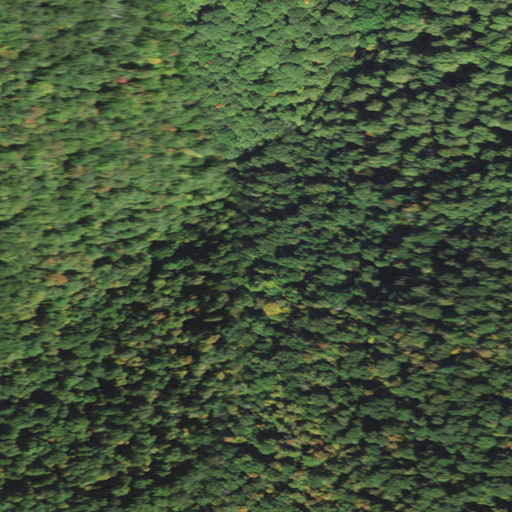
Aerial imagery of cliff(s) in Vermont named The Ox Bow containing deciduous forest and evergreen forest